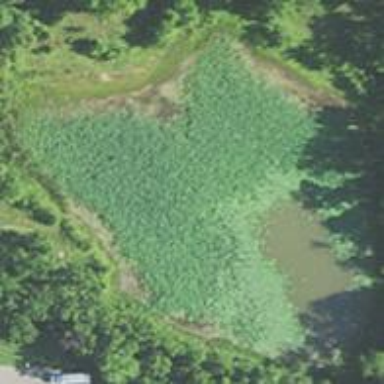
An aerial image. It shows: Peaceful pond surrounded by nature.